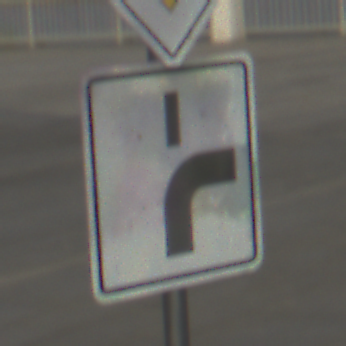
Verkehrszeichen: VerlaufVorfahrtsstrasse8
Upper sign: Vorfahrtsstrasse
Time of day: SunriseSunset
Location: Outdoor (Urban)
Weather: Clear
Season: NotSpecified
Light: Natural